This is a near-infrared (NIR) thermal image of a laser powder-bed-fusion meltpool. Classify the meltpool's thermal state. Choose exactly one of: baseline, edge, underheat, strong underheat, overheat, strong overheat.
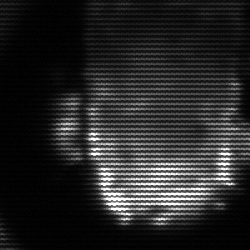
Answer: baseline